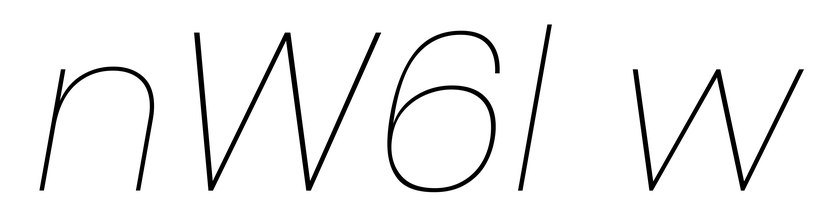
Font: Poppins-ThinItalic